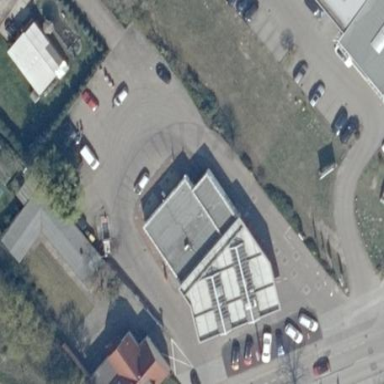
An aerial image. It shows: Building that serves as fuel station.